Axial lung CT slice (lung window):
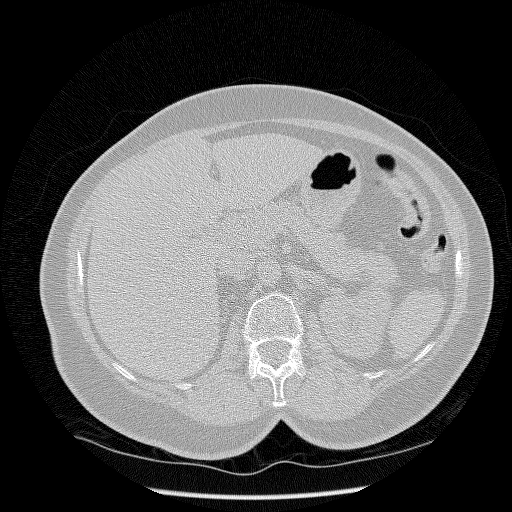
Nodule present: no